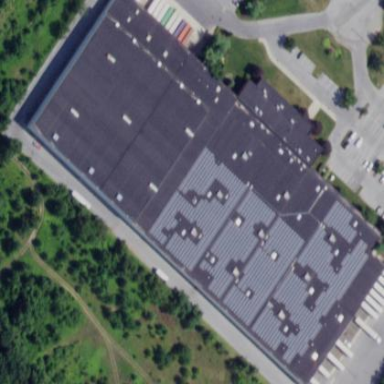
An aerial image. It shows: Warehouse building.